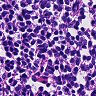
Metastatic tissue present: no